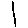
Label: line